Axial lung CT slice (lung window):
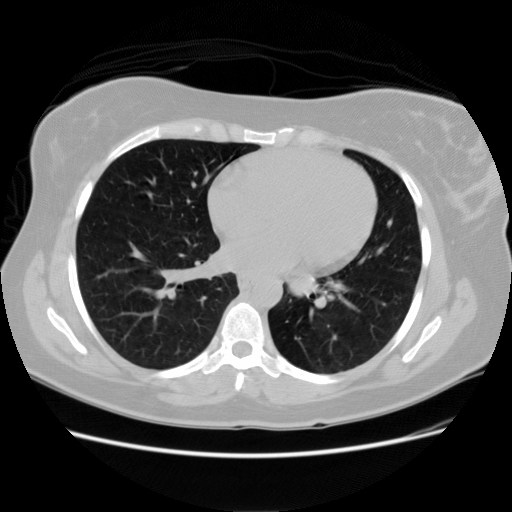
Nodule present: no